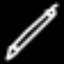
Label: pencil